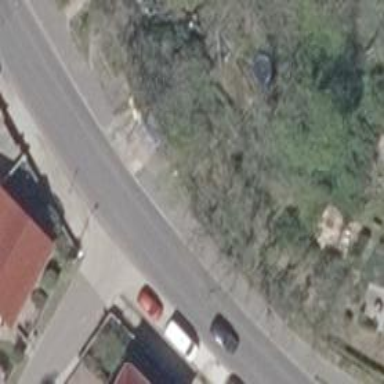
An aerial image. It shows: Sidewalk.